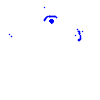
Particle: kaon